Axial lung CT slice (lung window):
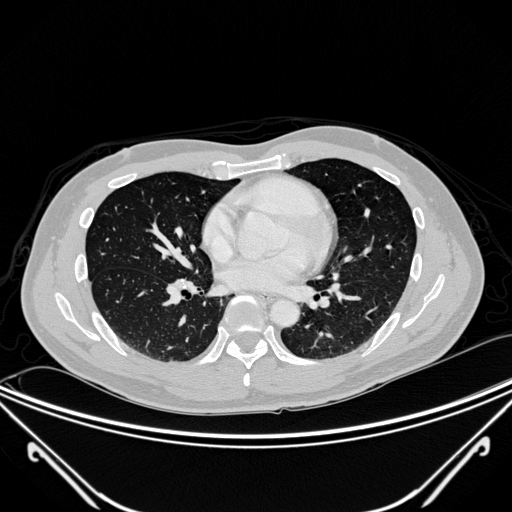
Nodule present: no